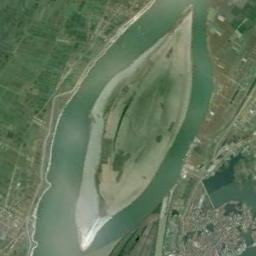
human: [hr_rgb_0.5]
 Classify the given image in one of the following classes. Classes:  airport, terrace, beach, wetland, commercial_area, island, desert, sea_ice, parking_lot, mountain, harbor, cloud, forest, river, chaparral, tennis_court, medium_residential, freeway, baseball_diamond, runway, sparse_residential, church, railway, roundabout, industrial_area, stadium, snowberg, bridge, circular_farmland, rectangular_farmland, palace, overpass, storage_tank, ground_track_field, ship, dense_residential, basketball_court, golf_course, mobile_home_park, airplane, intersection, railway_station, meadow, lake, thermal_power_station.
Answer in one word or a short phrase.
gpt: island